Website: walmart
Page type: address-validator
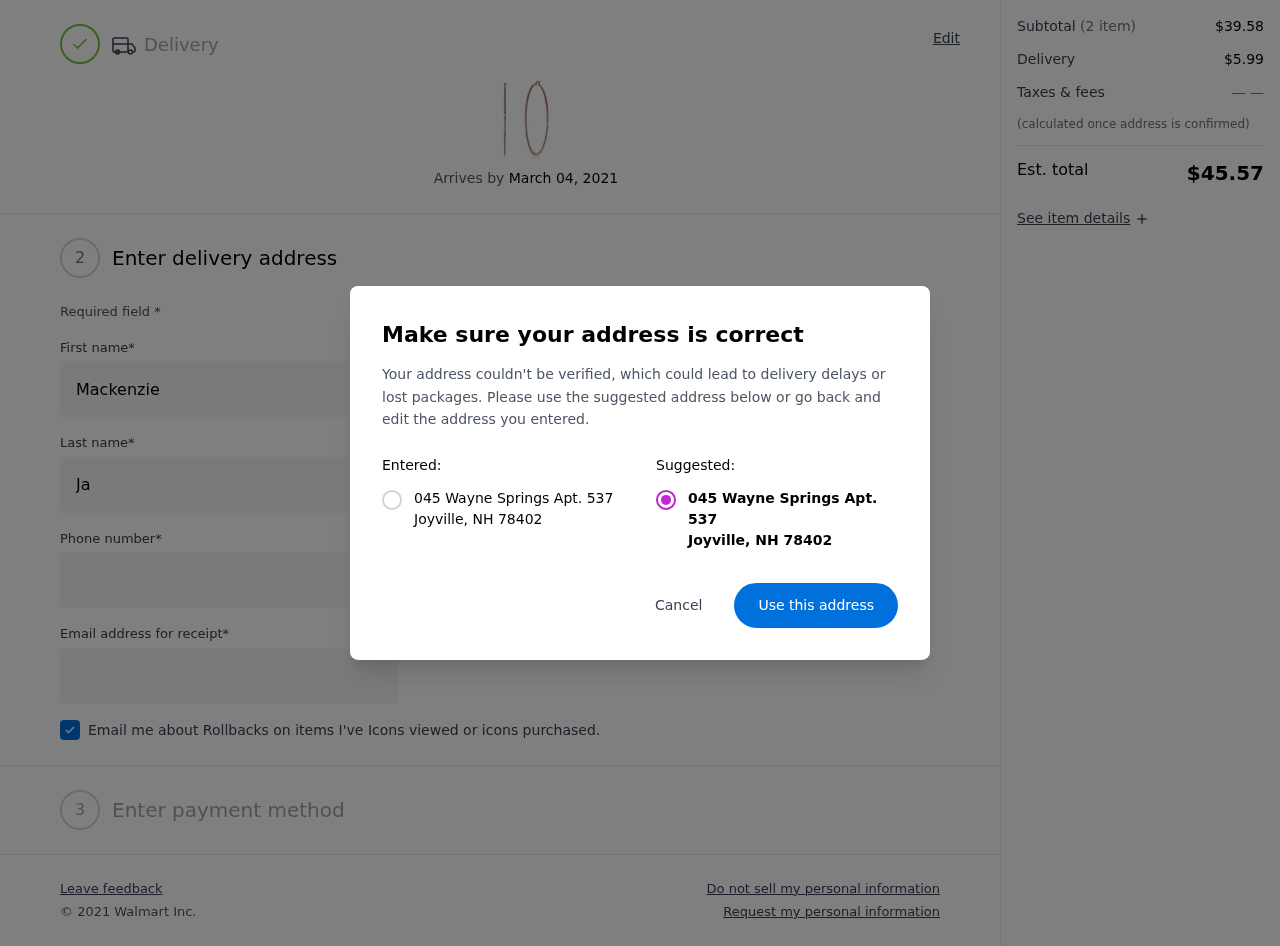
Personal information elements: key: PII_CITY
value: Joyville
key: PII_POSTCODE
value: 78402
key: PII_STATE_ABBR
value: NH
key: PII_STREET
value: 045 Wayne Springs Apt. 537
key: PII_FIRSTNAME
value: Mackenzie
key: PII_LASTNAME
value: Jackson
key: PII_STREET2
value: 7132 Laura Valley
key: PII_PHONE
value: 3758160213
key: PII_EMAIL
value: mackenziejackson@gmail.com
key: PII_POSTCODE_FULL
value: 78402
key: PII_POSTCODE_NUMERIC
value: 78402
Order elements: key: ORDER_DELIVERY_DATE
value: March 04, 2021
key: ORDER_SUBTOTAL
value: $39.58
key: ORDER_SHIPPING_COST
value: $5.99
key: ORDER_TOTAL
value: $45.57